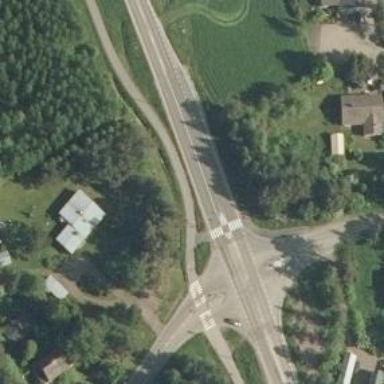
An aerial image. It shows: Marked road crossing with pedestrian island.